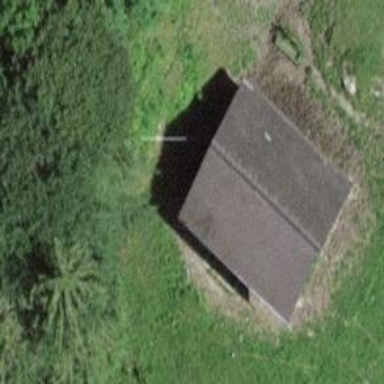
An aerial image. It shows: Barn.